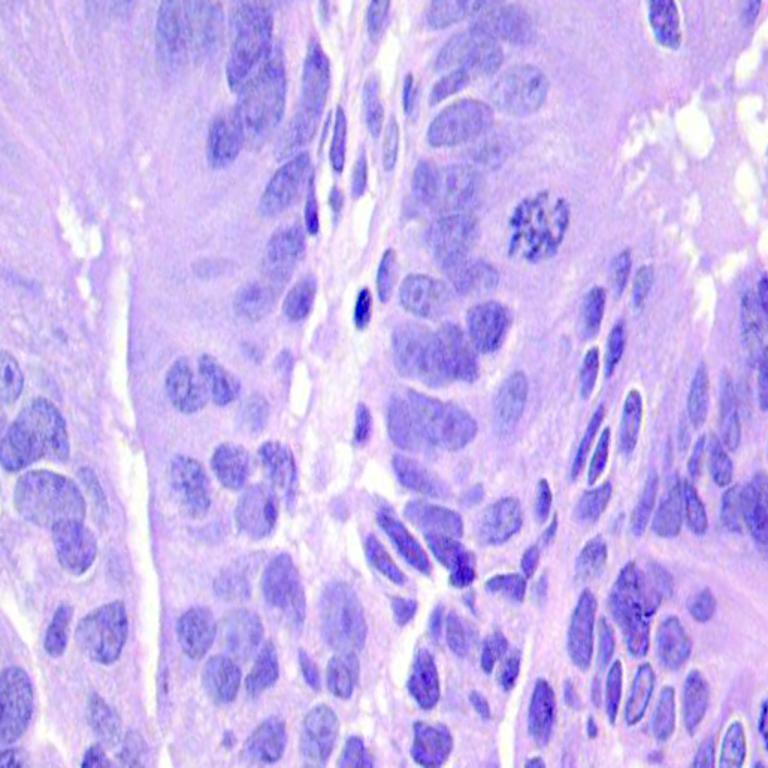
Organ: colon
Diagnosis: adenocarcinomas